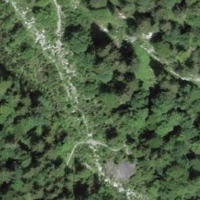
EUNIS habitat code: 41
Species observed at this site:
Cephalanthera longifolia